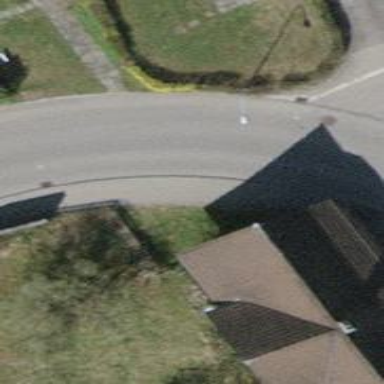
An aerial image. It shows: Residential road with asphalt surface. There is sidewalk on the left side.